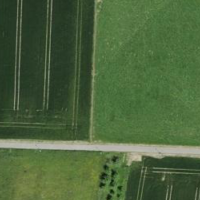
EUNIS habitat code: 25
Species observed at this site:
Fagopyrum esculentum